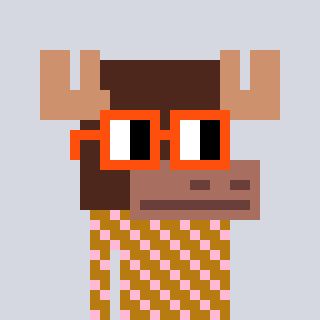
a pixel art character with square orange glasses, a moose-shaped head and a gold-colored body on a cool background